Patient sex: F
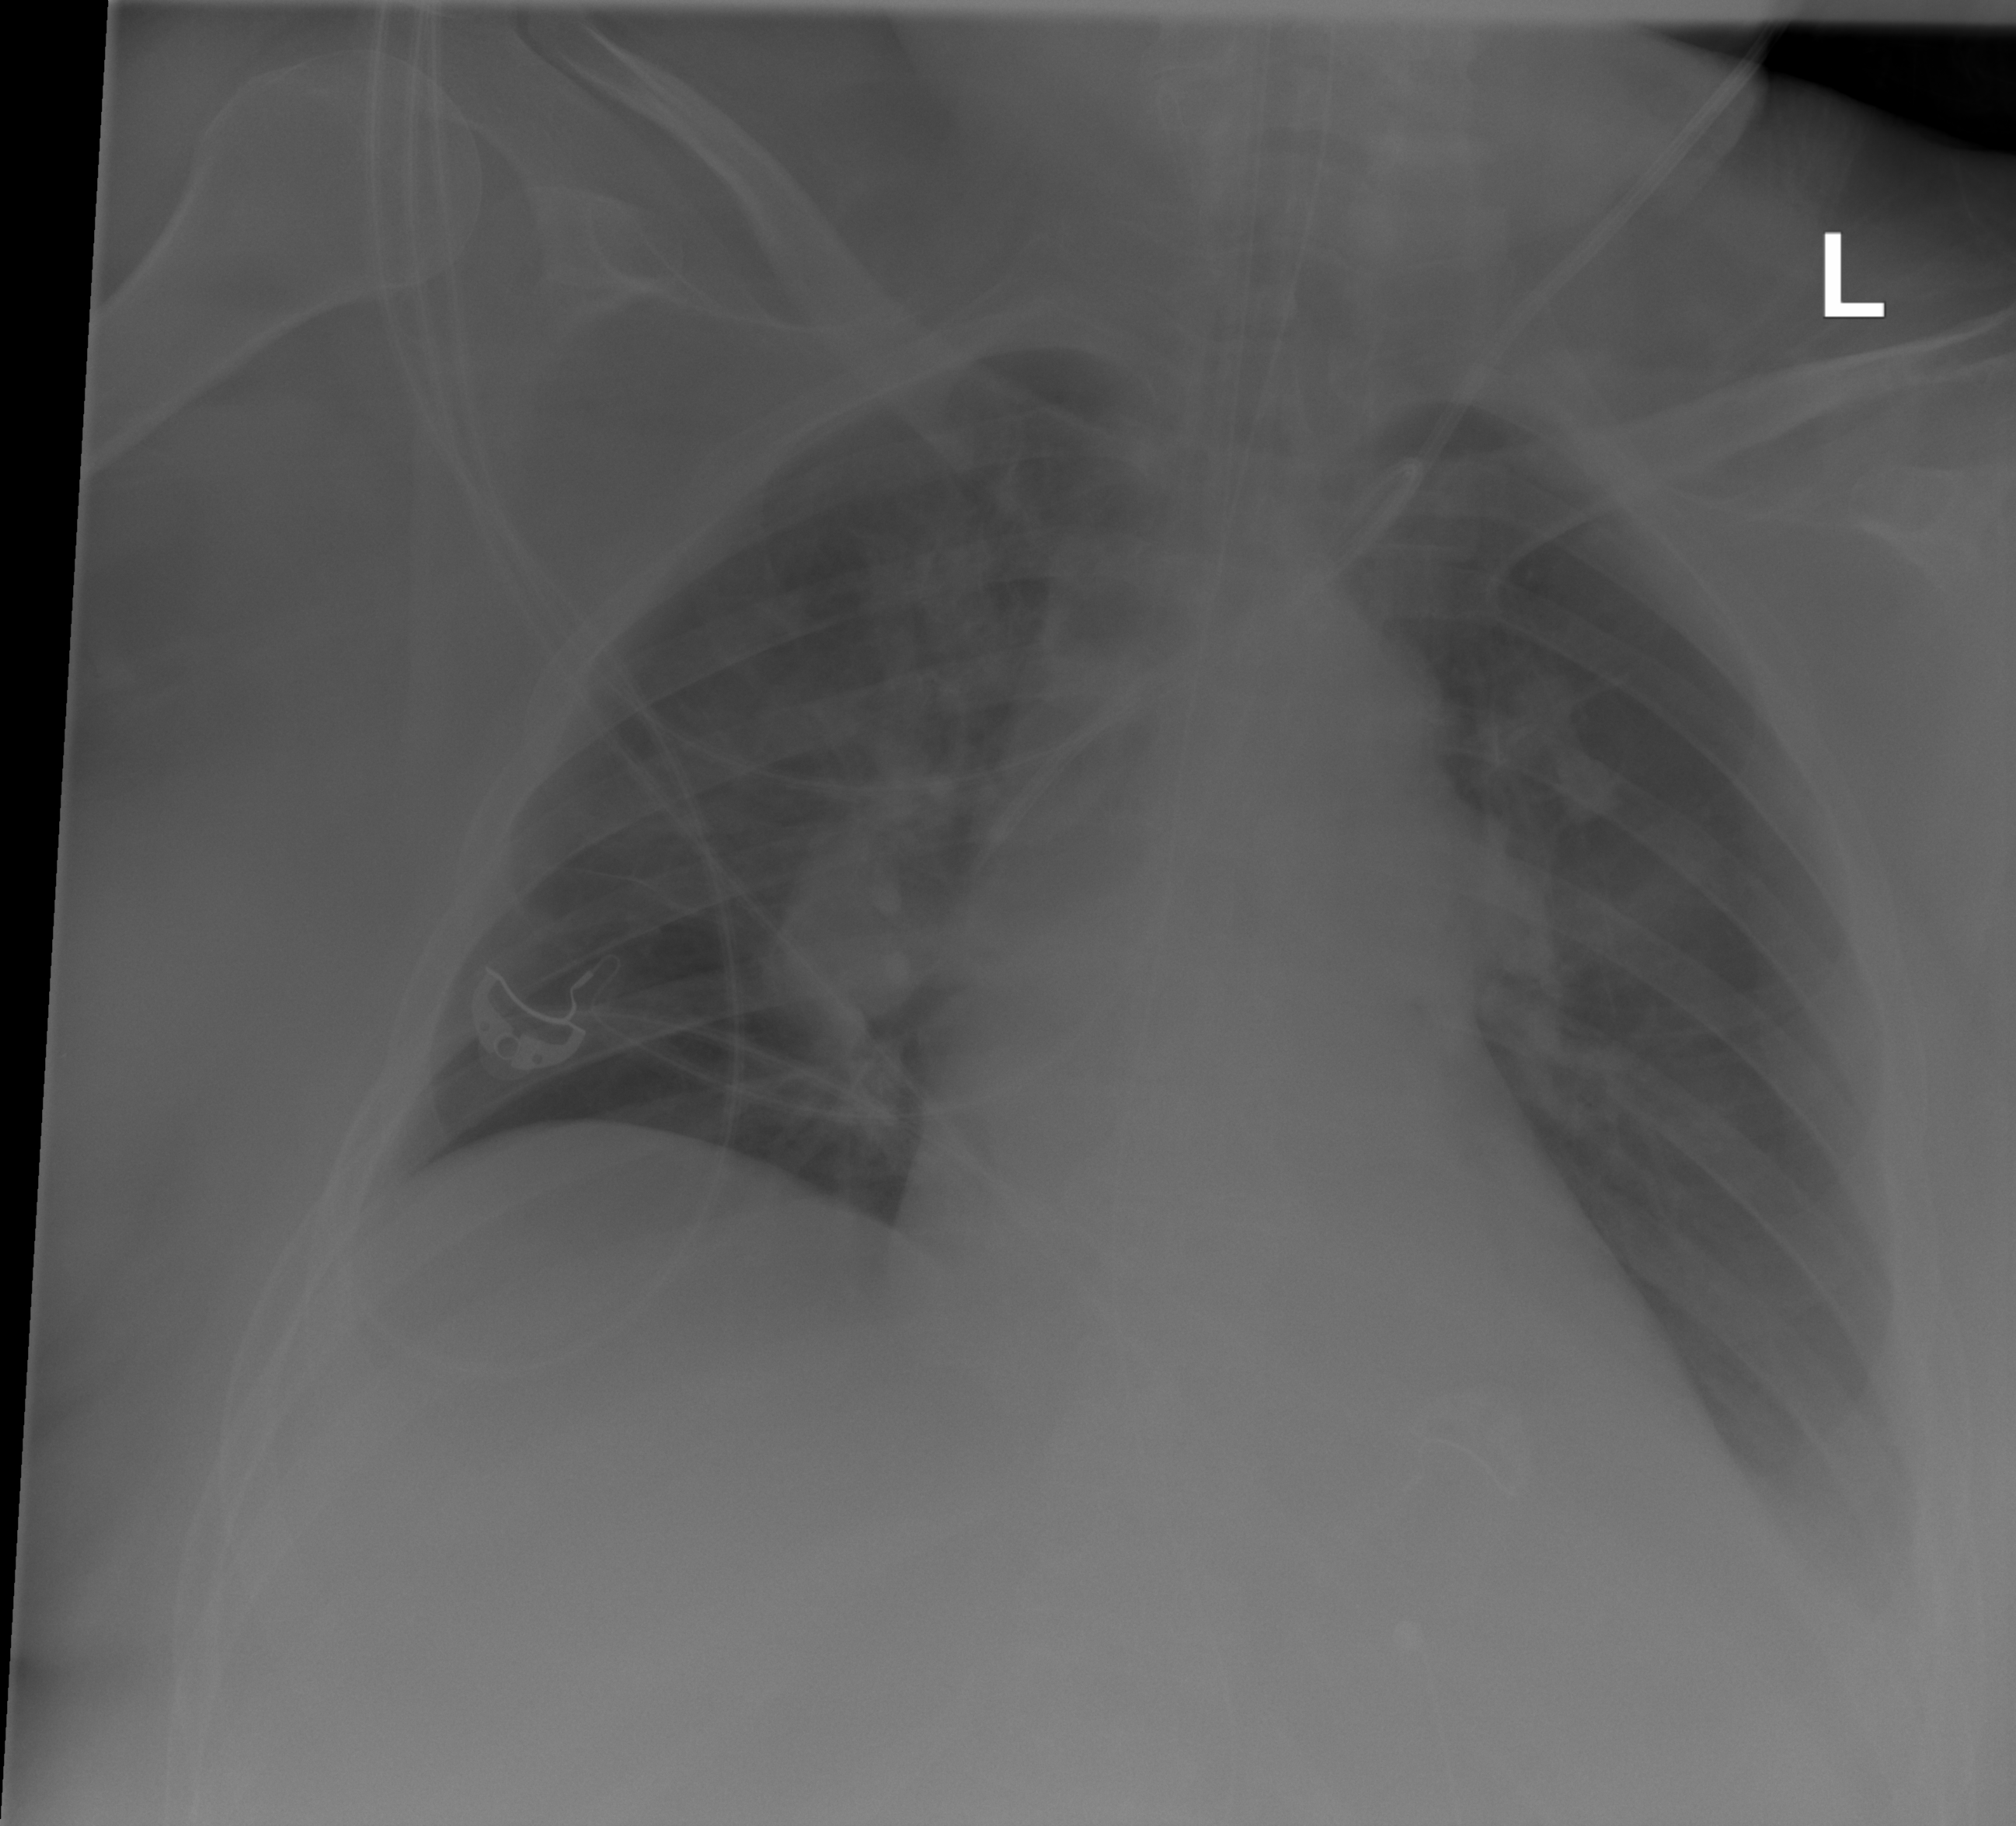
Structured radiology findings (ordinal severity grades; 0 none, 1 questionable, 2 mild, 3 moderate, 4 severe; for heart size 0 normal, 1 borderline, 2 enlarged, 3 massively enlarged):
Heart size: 2
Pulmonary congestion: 0
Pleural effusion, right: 0
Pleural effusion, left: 2
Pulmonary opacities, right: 2
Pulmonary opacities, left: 0
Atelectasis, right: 0
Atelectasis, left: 2